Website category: university
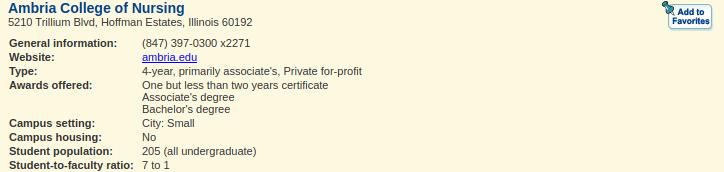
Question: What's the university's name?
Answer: Ambria College of Nursing

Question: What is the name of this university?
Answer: Ambria College of Nursing

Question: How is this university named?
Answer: Ambria College of Nursing

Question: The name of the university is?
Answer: Ambria College of Nursing

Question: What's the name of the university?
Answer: Ambria College of Nursing

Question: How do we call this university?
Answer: Ambria College of Nursing

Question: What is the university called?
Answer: Ambria College of Nursing

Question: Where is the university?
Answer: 5210 Trillium Blvd, Hoffman Estates, Illinois 60192

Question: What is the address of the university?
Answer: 5210 Trillium Blvd, Hoffman Estates, Illinois 60192

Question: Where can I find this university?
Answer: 5210 Trillium Blvd, Hoffman Estates, Illinois 60192

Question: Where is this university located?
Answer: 5210 Trillium Blvd, Hoffman Estates, Illinois 60192

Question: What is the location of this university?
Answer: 5210 Trillium Blvd, Hoffman Estates, Illinois 60192

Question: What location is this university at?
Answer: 5210 Trillium Blvd, Hoffman Estates, Illinois 60192

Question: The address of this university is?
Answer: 5210 Trillium Blvd, Hoffman Estates, Illinois 60192

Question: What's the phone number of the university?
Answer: (847) 397-0300 x2271

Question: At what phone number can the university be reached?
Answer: (847) 397-0300 x2271

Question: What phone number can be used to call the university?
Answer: (847) 397-0300 x2271

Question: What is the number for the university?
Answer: (847) 397-0300 x2271

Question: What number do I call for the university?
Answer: (847) 397-0300 x2271

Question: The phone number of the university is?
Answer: (847) 397-0300 x2271

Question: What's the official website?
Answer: ambria.edu

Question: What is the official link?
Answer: ambria.edu

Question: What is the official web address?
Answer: ambria.edu

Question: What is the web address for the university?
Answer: ambria.edu

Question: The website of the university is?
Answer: ambria.edu

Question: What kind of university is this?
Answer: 4-year, primarily associate's, Private for-profit

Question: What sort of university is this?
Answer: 4-year, primarily associate's, Private for-profit

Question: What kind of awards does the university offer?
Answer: One but less than two years certificate Associate's degree Bachelor's degree

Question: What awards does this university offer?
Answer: One but less than two years certificate Associate's degree Bachelor's degree

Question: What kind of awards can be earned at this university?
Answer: One but less than two years certificate Associate's degree Bachelor's degree

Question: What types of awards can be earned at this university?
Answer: One but less than two years certificate Associate's degree Bachelor's degree

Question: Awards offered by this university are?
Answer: One but less than two years certificate Associate's degree Bachelor's degree

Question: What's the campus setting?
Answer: City: Small

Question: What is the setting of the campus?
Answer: City: Small

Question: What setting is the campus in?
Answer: City: Small

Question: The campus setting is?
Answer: City: Small

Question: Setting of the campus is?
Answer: City: Small

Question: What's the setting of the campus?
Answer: City: Small

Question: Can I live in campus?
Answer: No

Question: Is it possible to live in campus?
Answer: No

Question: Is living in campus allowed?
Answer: No

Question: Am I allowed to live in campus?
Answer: No

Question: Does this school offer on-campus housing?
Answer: No

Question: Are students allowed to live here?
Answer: No

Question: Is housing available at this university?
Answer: No

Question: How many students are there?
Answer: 205 (all undergraduate)

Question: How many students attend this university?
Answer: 205 (all undergraduate)

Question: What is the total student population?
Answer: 205 (all undergraduate)

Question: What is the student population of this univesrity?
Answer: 205 (all undergraduate)

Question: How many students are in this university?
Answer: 205 (all undergraduate)

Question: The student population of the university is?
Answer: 205 (all undergraduate)

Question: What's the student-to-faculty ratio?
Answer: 7 to 1

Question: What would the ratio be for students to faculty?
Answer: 7 to 1

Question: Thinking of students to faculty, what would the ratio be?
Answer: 7 to 1

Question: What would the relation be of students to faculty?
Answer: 7 to 1

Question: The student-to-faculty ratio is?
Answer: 7 to 1

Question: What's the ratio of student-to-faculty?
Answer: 7 to 1

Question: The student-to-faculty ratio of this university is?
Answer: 7 to 1